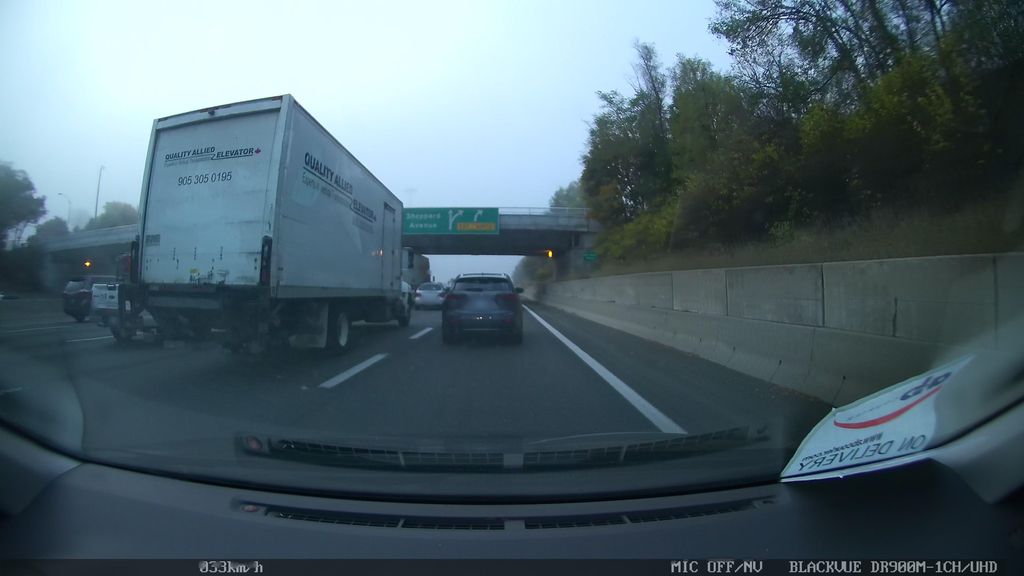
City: toronto